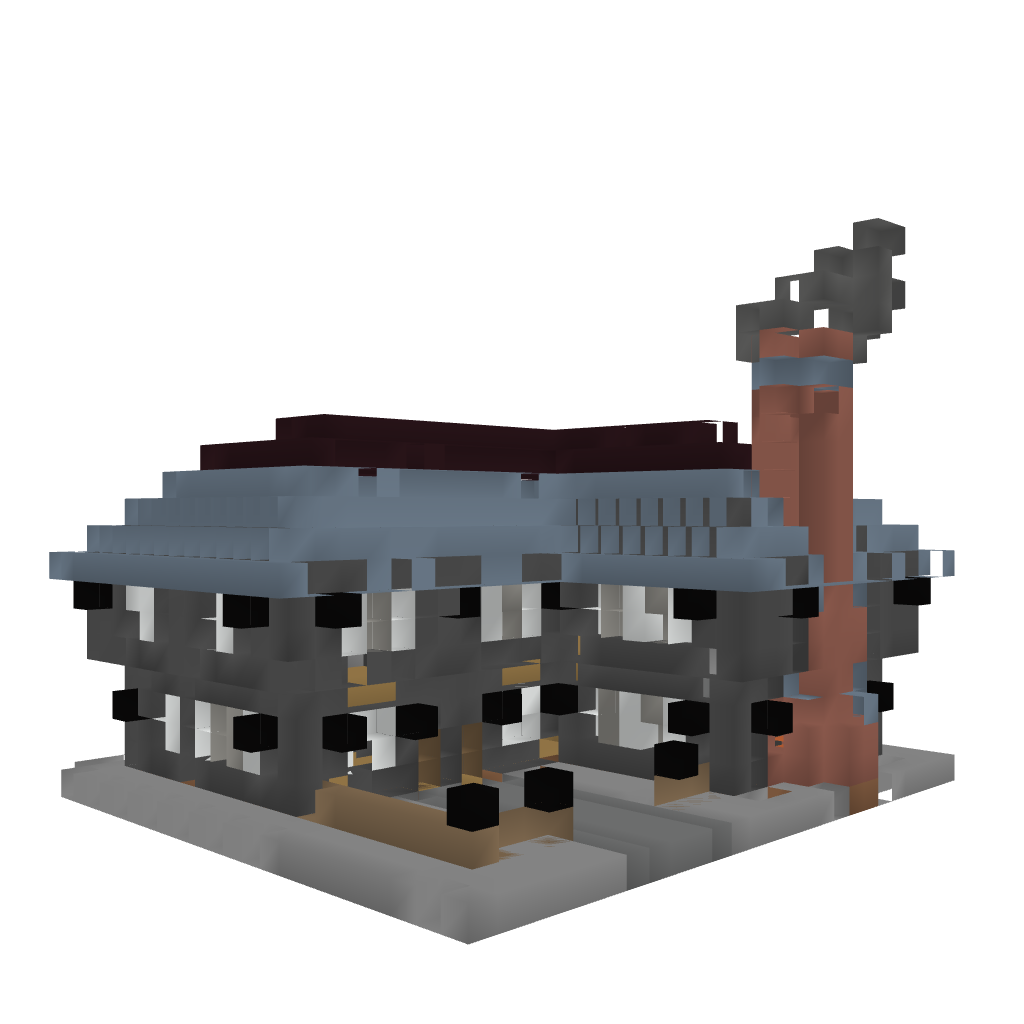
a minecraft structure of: A medium Inn